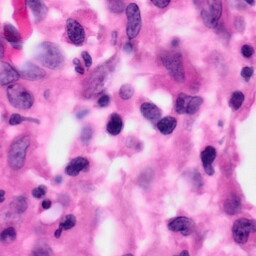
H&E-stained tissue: Pancreatic